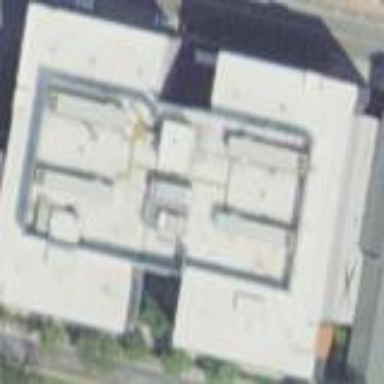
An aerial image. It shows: Flat-roofed commercial building with white roof.